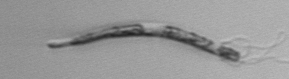
Label: Euglena